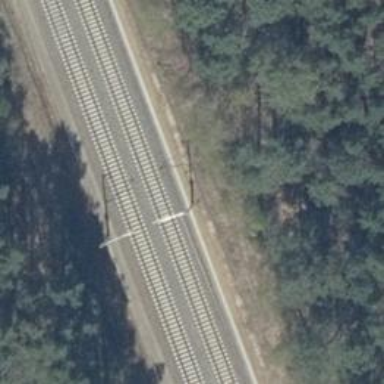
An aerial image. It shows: Milestone along the railway track with catenary mast.